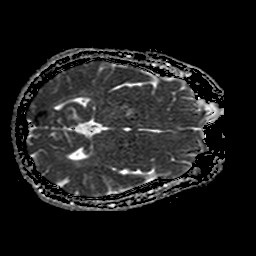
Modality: ADC
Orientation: axial
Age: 55
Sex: male
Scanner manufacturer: philips
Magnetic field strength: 1.5 T
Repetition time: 3.684 s
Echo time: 0.09411 s